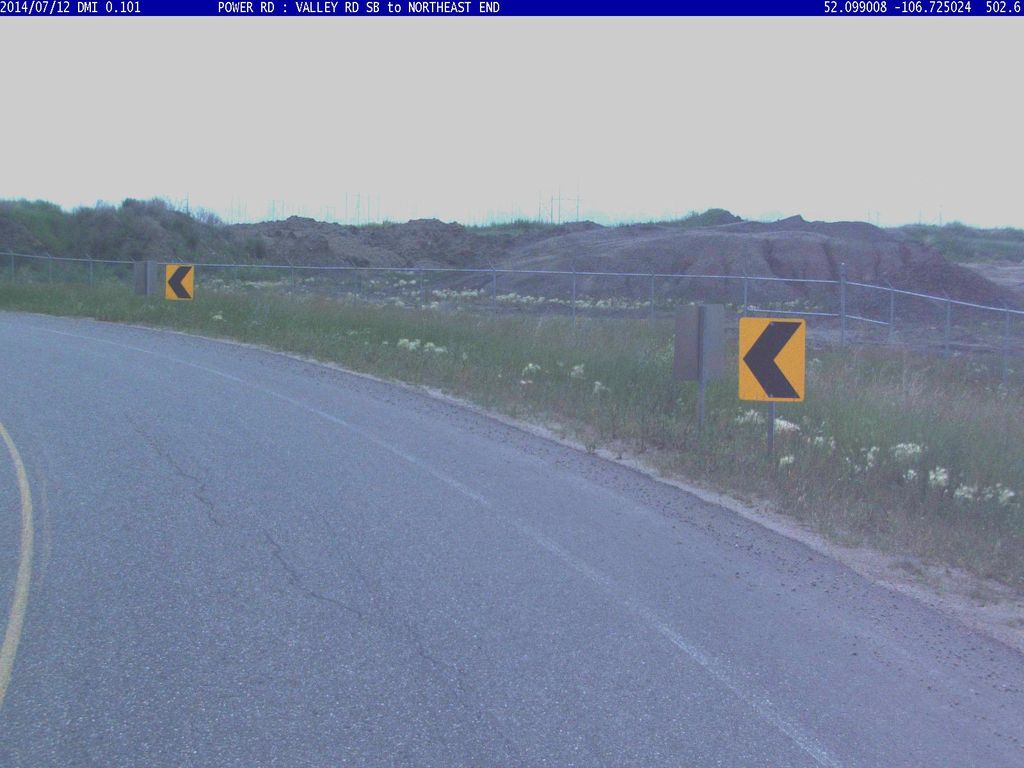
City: saskatoon